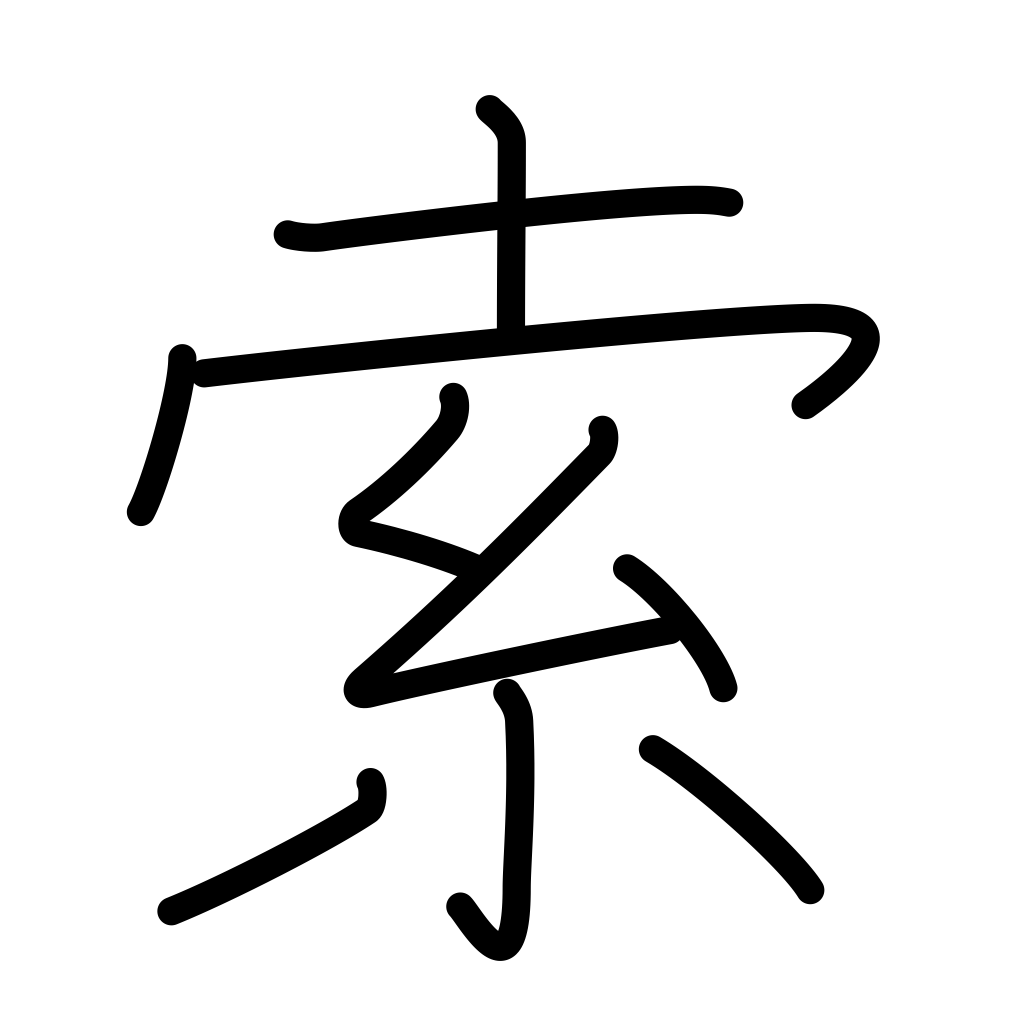
Meaning: cord, rope, searching, inquiring